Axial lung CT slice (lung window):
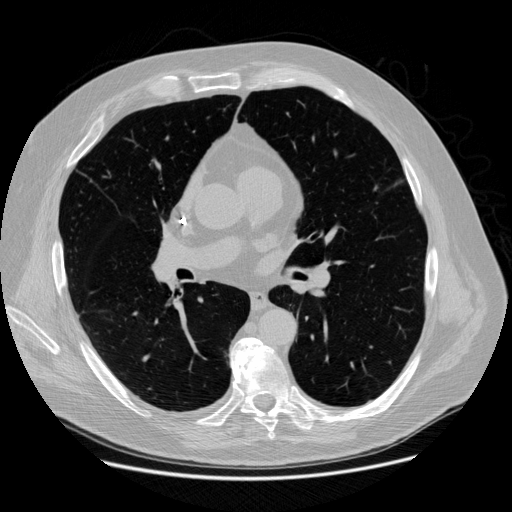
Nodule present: no